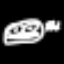
Label: frog